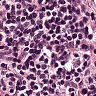
Metastatic tissue present: no